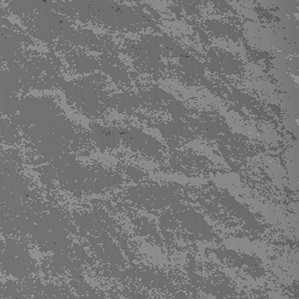
Label: frost